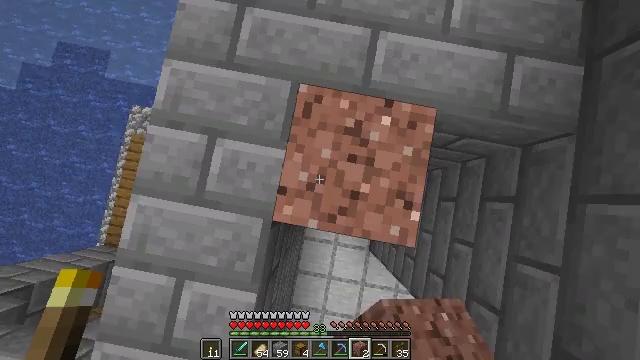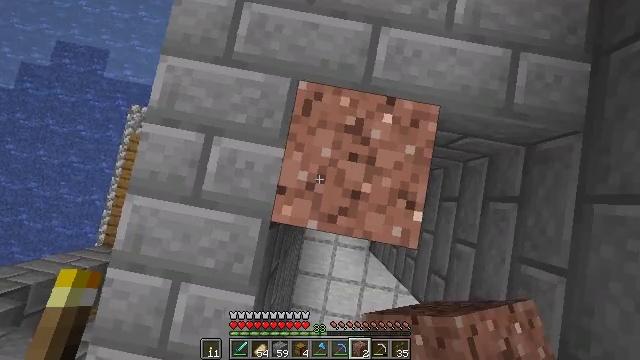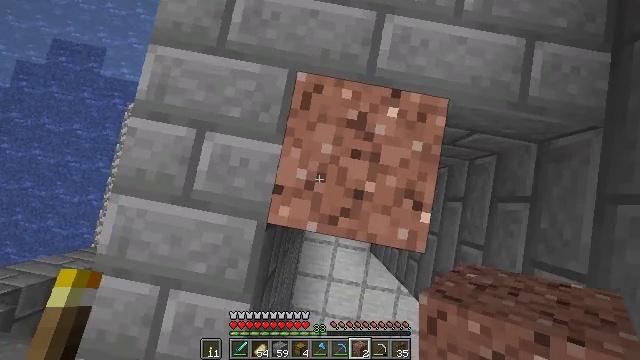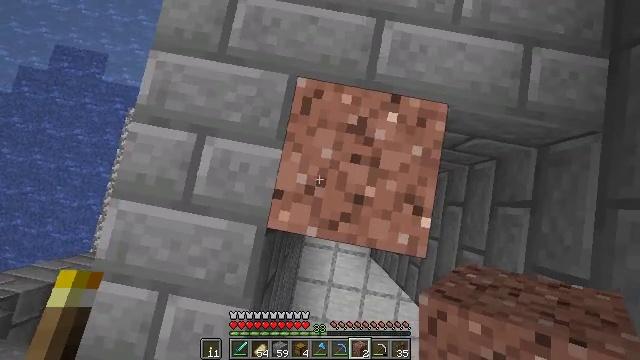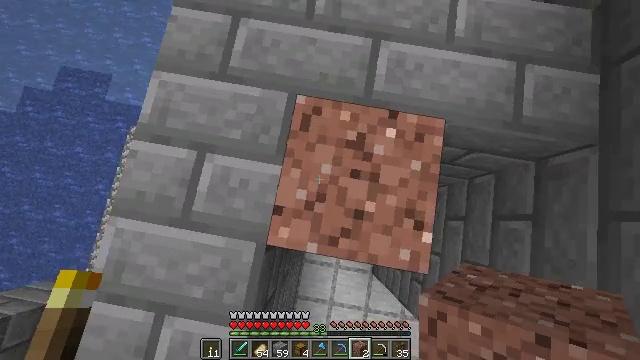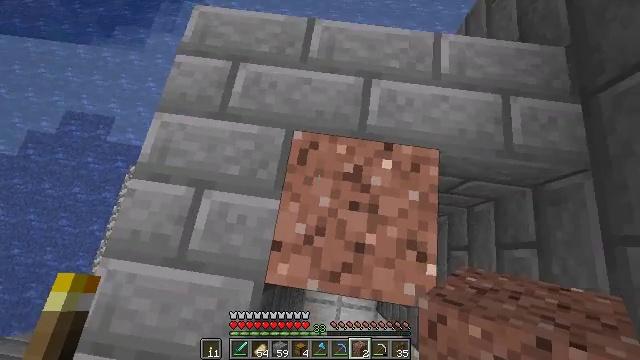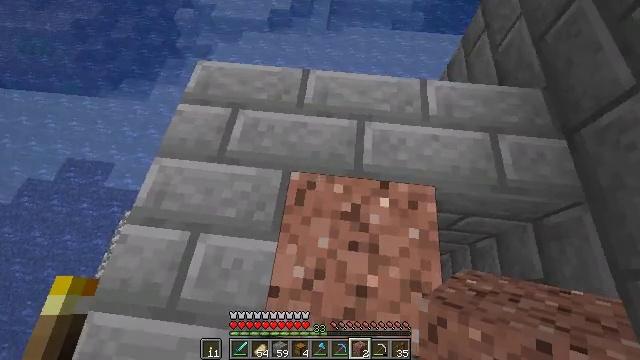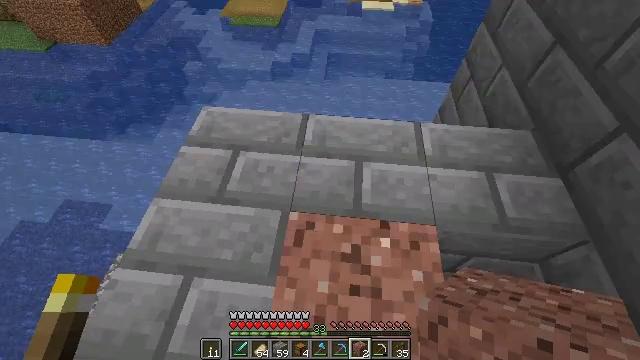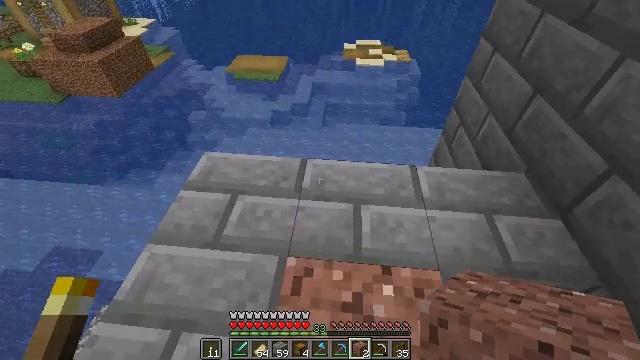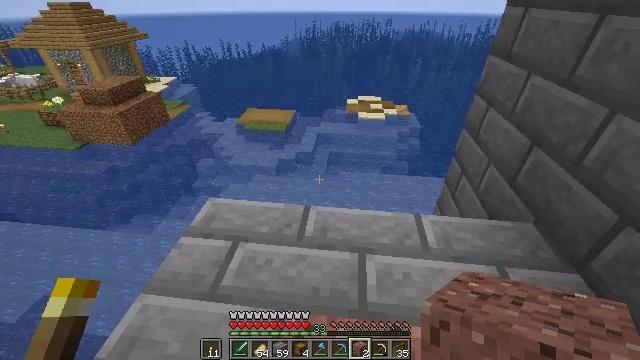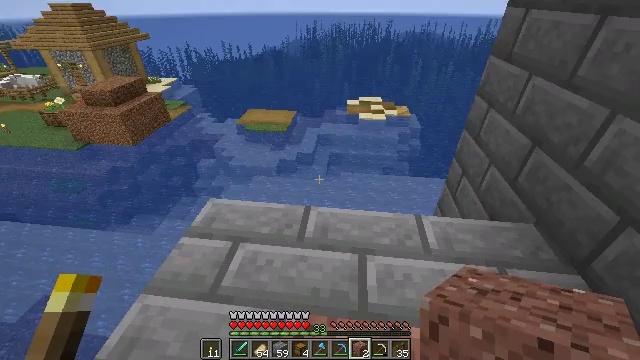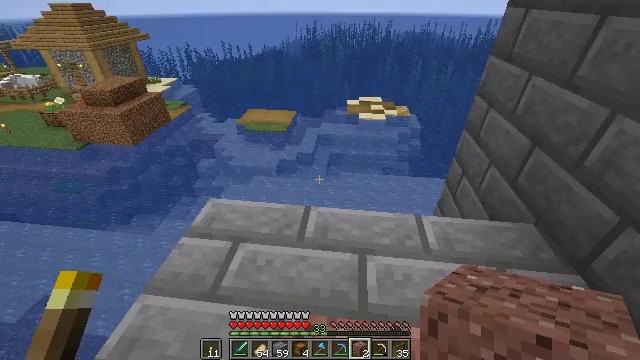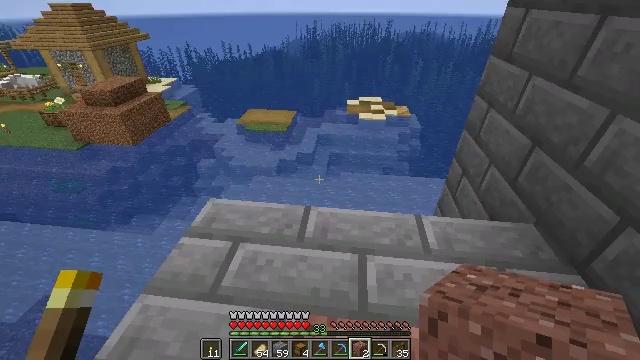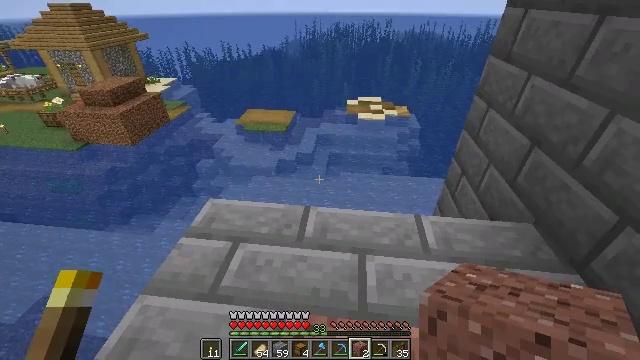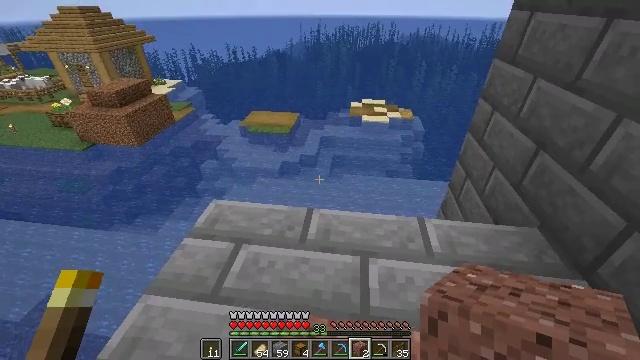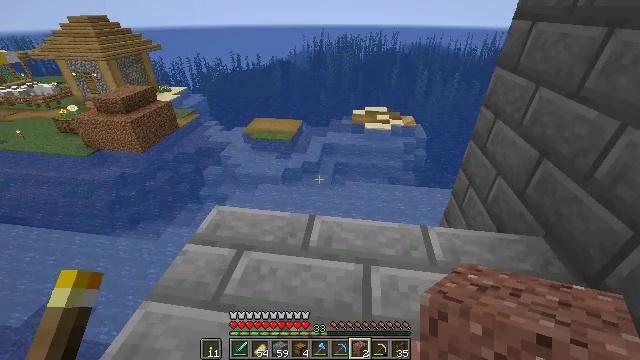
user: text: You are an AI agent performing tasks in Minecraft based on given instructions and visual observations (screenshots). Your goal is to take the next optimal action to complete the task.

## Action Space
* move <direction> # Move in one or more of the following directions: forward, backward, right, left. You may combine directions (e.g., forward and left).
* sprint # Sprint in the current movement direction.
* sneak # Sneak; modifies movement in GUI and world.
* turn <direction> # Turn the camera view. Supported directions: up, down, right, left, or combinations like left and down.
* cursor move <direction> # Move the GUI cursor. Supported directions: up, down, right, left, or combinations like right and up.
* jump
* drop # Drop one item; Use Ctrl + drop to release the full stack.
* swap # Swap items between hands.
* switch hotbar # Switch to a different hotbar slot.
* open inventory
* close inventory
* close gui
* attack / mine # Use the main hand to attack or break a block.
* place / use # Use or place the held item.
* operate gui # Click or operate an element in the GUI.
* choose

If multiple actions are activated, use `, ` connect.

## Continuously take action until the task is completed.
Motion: motion action
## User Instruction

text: Dig and collect smooth stone.
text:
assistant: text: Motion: jump
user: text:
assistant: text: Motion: no_op
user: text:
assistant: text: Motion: turn up
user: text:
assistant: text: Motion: turn up
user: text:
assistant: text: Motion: turn right and up
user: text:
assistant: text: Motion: turn right and up
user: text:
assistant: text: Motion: turn up
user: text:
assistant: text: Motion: turn up
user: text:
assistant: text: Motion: turn left and up
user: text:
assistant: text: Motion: no_op
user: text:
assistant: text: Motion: no_op
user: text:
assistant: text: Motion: no_op
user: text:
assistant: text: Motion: no_op
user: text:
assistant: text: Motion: no_op
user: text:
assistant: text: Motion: turn up
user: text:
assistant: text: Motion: no_op
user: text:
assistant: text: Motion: no_op
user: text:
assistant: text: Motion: no_op
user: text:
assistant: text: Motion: no_op
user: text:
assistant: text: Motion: no_op
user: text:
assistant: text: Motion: no_op
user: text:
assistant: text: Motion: no_op
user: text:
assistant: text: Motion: turn up
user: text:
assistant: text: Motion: turn right and up
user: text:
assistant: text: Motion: turn right and up
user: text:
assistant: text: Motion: turn right and up
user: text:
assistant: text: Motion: turn up
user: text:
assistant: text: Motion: turn up
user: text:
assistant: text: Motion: turn up
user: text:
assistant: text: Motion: turn up